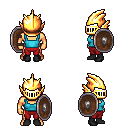
a pixel art fantasy rpg character, male body template, human, tanned skin, teal pirate shirt, red pants, blue short mohawk hairstyle, gold helm, black shoes, shield, four views (front, back, left, right), 2x2 character sprite sheet, small pixel art, hard edges, no anti-aliasing